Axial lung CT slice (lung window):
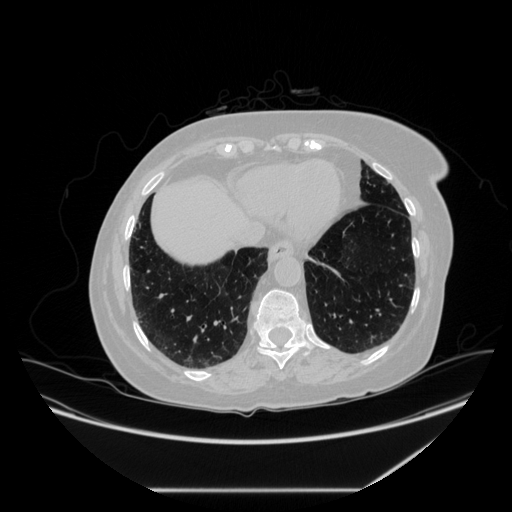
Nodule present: no